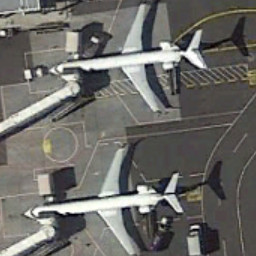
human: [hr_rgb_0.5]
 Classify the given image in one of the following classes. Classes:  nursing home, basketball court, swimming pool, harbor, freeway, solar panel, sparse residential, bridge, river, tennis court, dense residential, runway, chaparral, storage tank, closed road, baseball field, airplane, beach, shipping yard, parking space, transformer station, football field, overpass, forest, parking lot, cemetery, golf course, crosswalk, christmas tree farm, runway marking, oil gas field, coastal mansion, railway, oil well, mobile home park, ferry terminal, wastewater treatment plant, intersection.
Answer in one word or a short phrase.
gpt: airplane